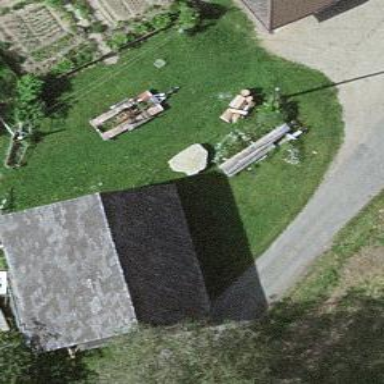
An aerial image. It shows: Barn.